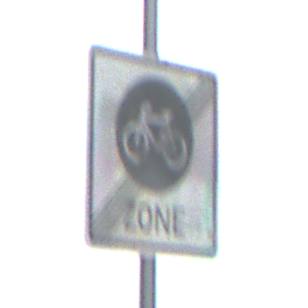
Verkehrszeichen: EndeFahrradzone
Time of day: Midday
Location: Roofed (Beach)
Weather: Overcast
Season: NotSpecified
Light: Natural